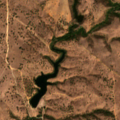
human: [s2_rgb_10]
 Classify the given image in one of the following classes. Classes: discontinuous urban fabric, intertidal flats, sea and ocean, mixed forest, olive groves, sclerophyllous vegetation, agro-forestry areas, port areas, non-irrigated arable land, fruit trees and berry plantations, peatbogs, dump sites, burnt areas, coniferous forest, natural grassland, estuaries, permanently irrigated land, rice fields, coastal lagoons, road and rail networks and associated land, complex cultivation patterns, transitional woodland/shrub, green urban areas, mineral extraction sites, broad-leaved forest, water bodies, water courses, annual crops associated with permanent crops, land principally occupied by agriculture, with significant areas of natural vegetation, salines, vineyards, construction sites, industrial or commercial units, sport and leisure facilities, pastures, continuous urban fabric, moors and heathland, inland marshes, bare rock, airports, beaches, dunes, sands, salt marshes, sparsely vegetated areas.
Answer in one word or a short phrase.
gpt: non-irrigated arable land, pastures, agro-forestry areas, broad-leaved forest